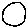
Label: circle